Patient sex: M
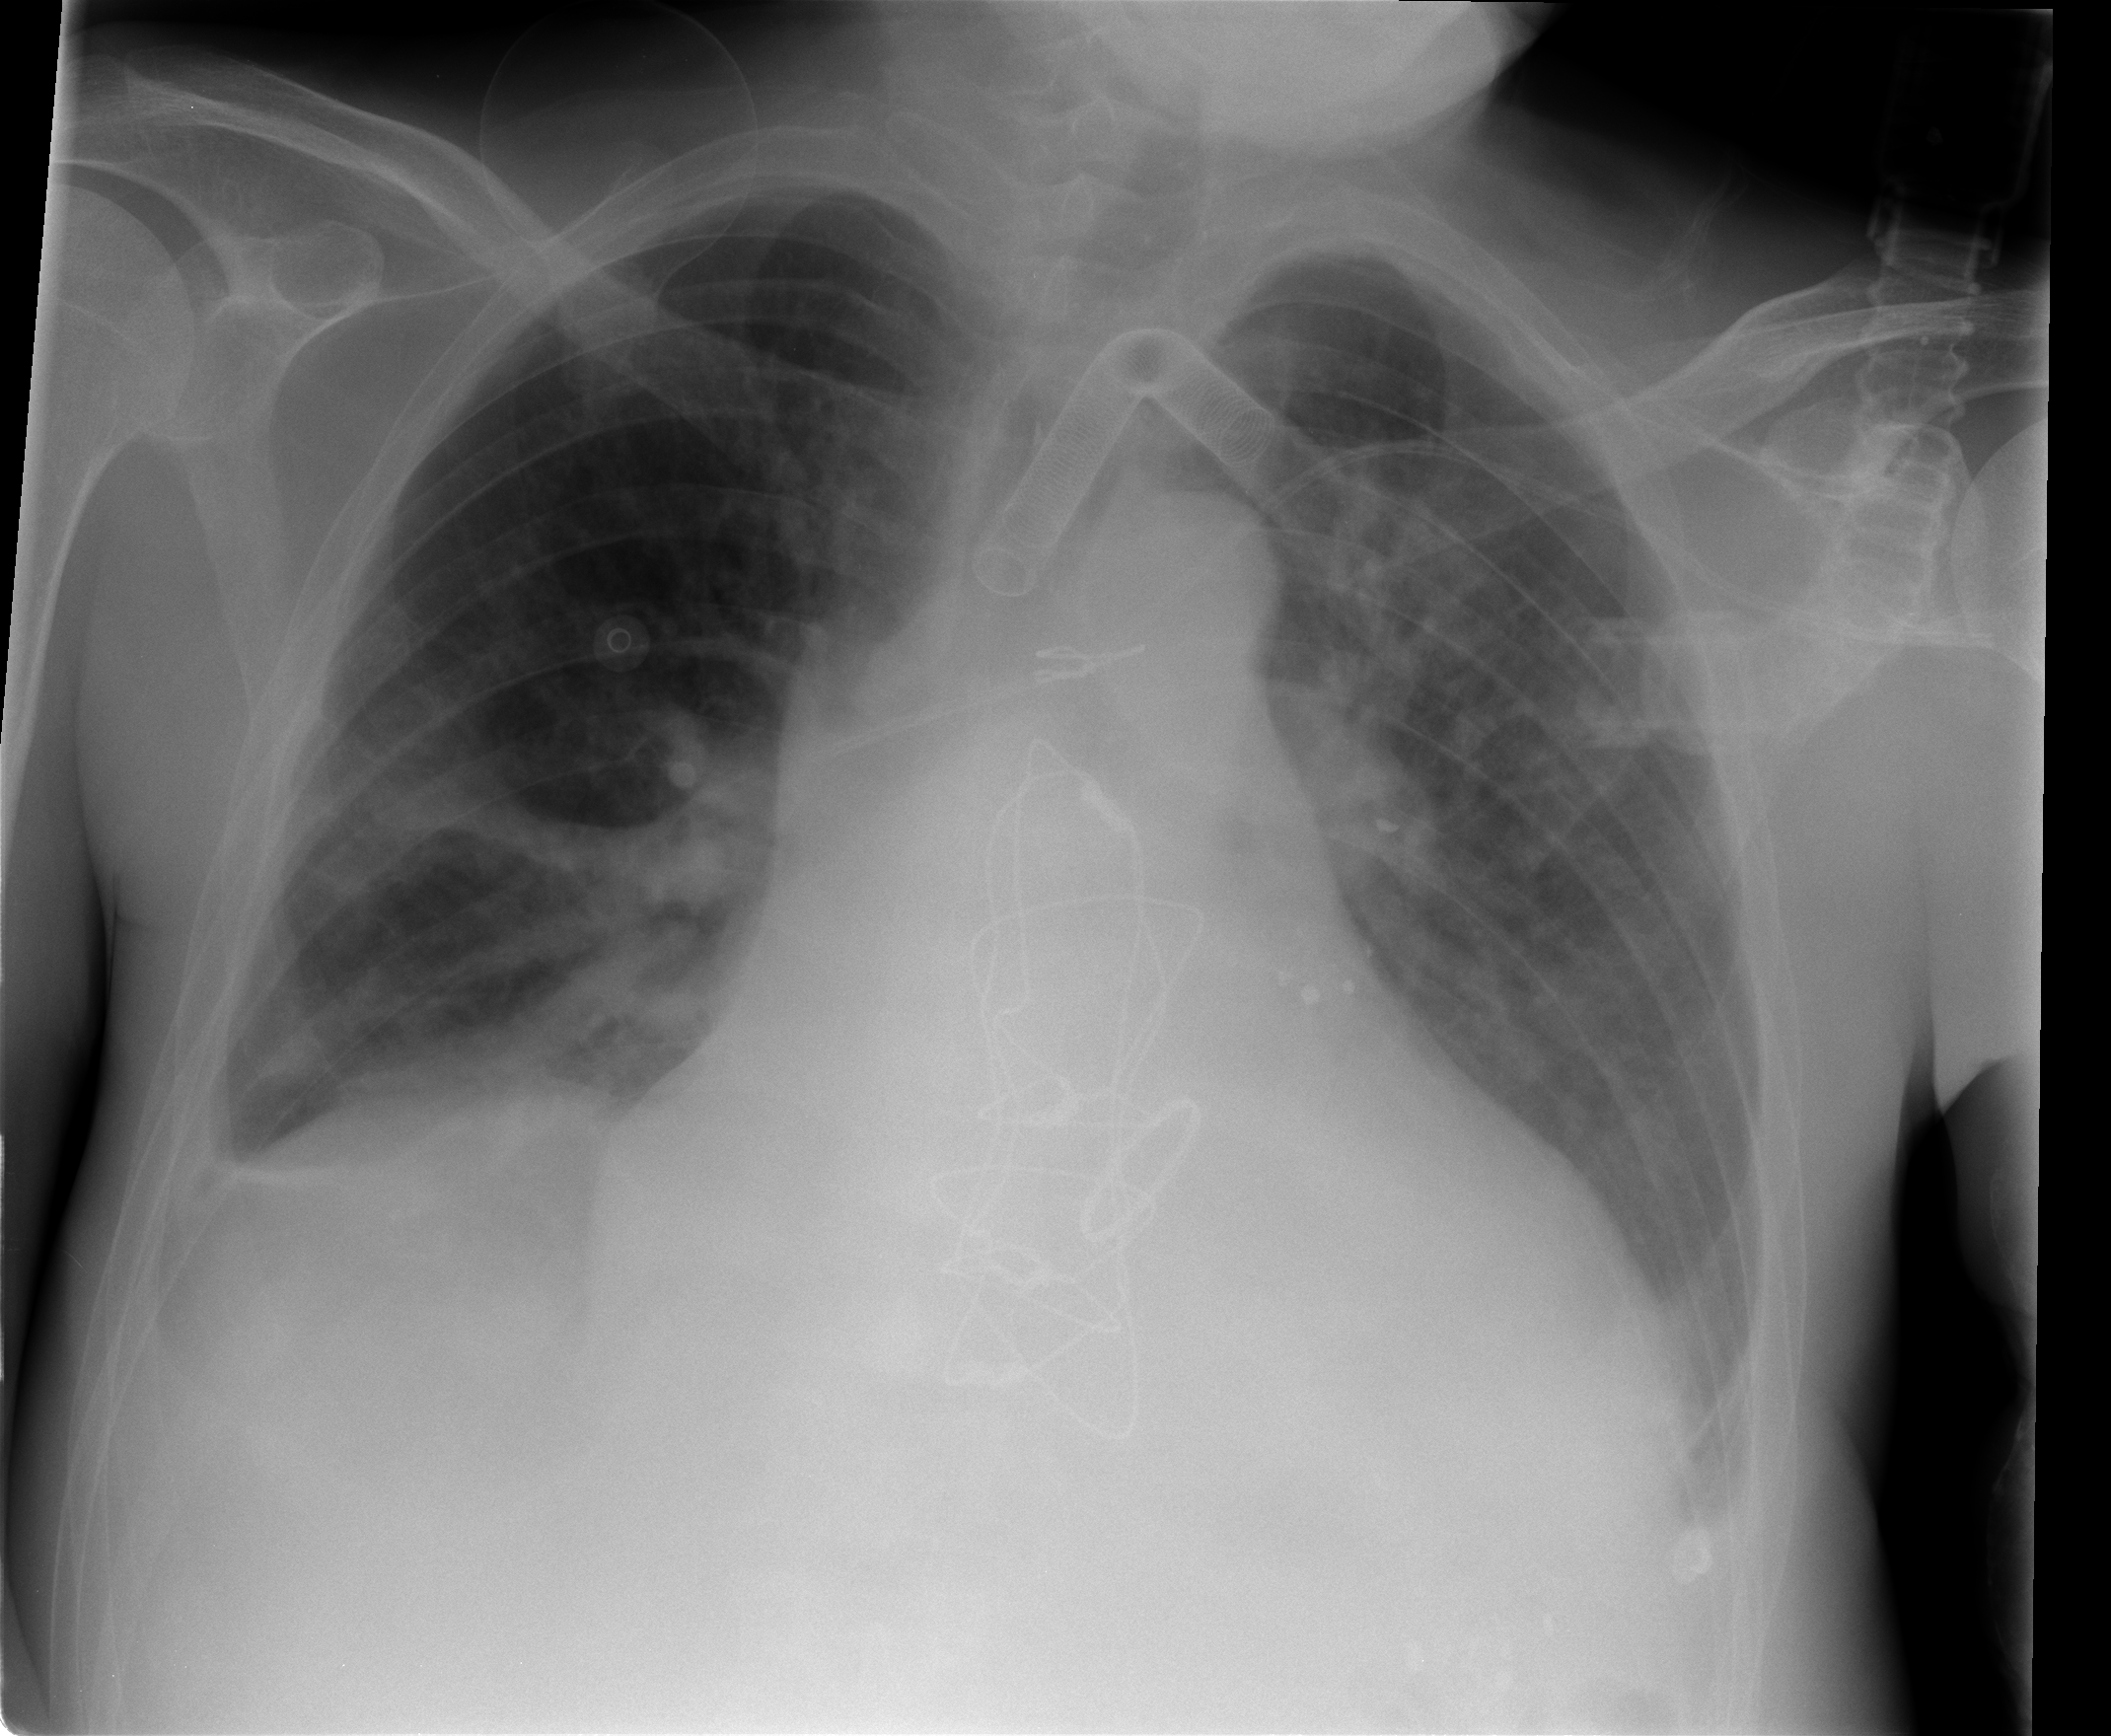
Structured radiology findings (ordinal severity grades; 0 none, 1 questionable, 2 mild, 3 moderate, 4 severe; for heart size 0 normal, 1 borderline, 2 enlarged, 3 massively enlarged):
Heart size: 3
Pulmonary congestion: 2
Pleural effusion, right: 1
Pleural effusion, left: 1
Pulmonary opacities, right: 0
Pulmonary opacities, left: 2
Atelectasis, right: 2
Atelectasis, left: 2